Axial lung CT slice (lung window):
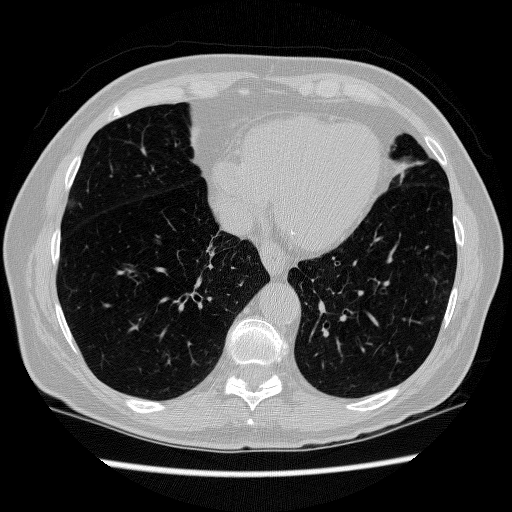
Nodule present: no